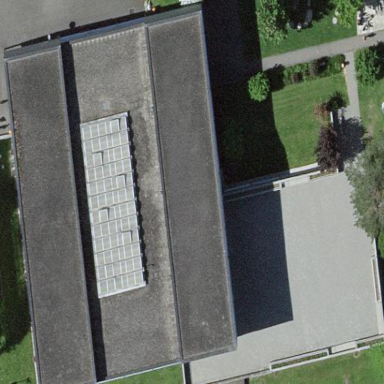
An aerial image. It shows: School building.